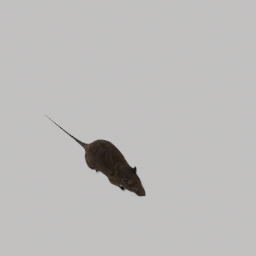
Label: animals